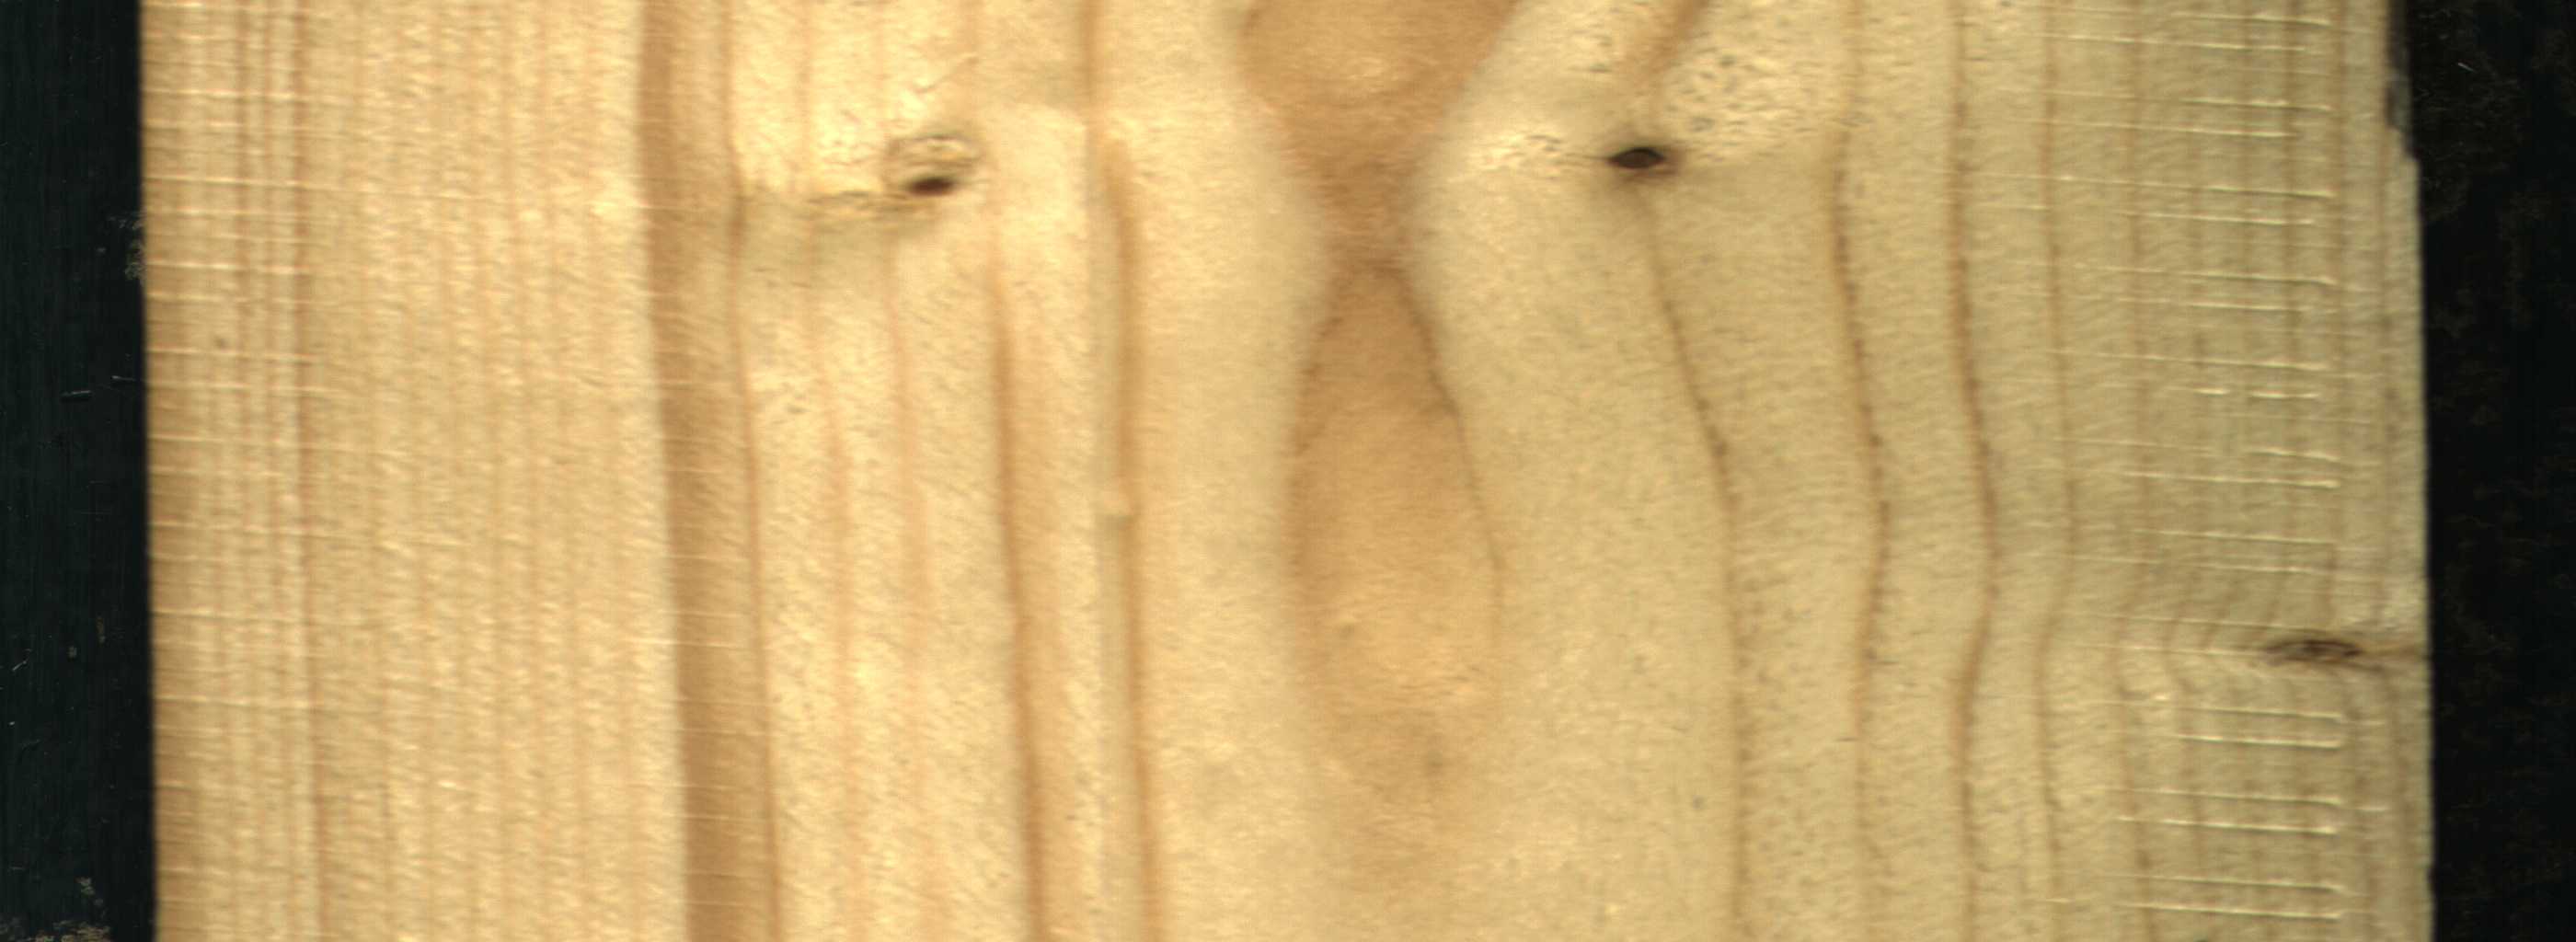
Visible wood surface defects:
Quartzity
Dead_Knot
Live_Knot
Live_Knot